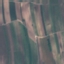
Label: PermanentCrop